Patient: sex M, age 58
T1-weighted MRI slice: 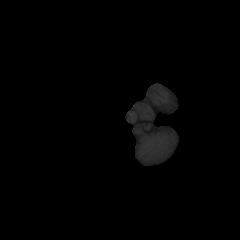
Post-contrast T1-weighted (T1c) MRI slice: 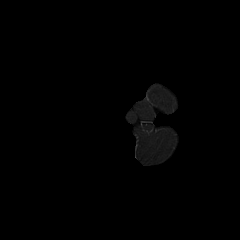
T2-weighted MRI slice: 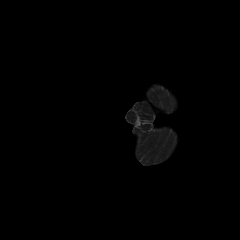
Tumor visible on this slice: no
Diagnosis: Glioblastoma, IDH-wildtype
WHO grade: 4